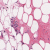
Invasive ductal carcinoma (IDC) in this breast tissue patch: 0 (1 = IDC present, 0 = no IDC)